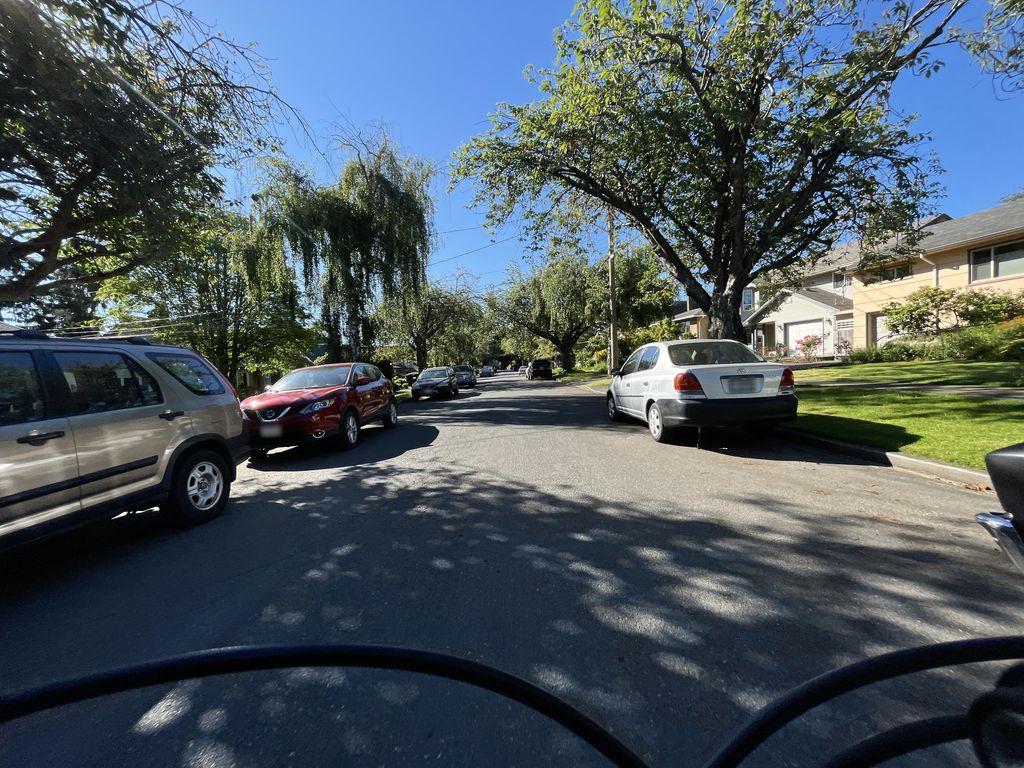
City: victoria